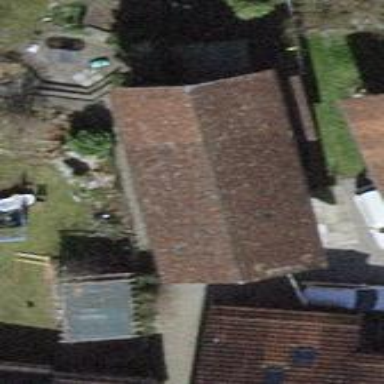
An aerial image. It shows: Building with tile roof.